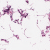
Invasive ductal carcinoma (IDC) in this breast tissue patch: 0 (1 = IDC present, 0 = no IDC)